Interaction volume radius: 5 \u00c5
Interaction volume height: 20 \u00c5
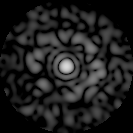
Disorder parameter: 0.8178